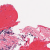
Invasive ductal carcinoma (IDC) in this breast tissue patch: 0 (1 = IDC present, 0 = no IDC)